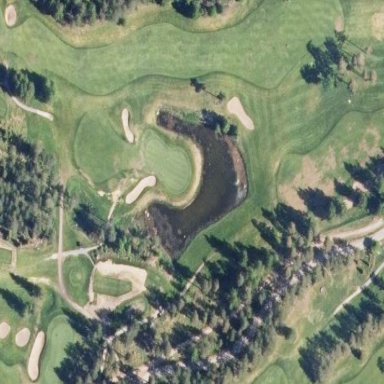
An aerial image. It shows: Scenic view of water hazard on golf course. The natural water feature adds beauty to the landscape.